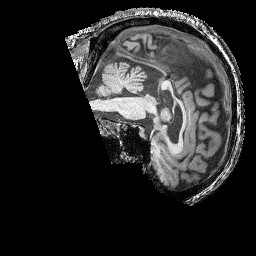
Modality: T1w
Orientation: sagittal
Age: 64
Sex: male
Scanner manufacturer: siemens
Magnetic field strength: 3 T
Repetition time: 2.25 s
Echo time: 0.00411 s